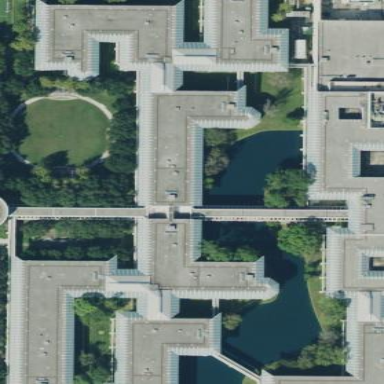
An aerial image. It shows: Office building.